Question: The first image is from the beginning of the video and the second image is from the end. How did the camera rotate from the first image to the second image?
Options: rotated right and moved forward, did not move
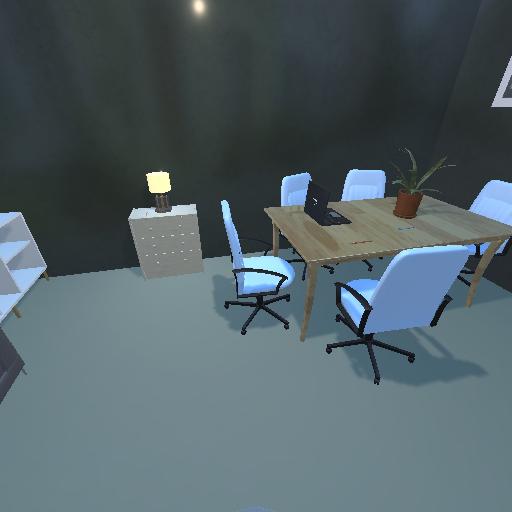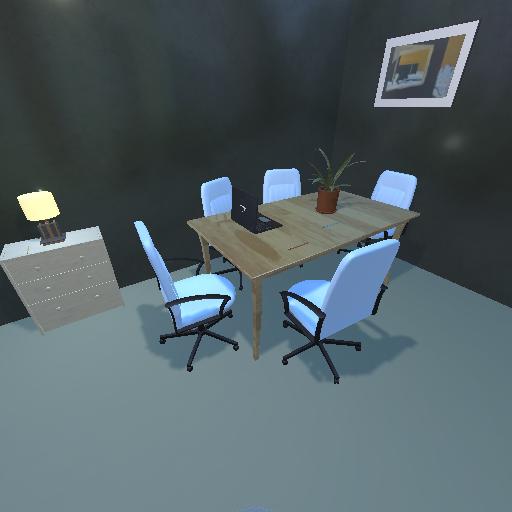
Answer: rotated right and moved forward